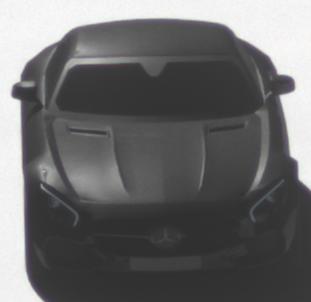
Make: Mercedes-Benz
Model: AMG GT Coupé
Detailed model: AMG GT (190) Coupé
Model produced from: 2014/10
Model produced until: 2017/01
Doors: 2
Color: black
Road condition: dry road
Daytime: midday
Contrast: high contrast